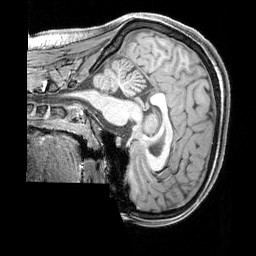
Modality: T1w
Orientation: sagittal
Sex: female
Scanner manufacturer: siemens
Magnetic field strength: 3 T
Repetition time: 2.3 s
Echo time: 0.00226 s